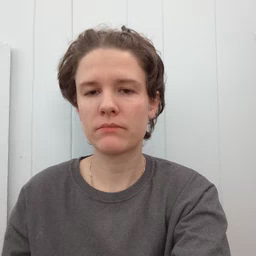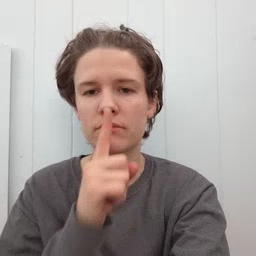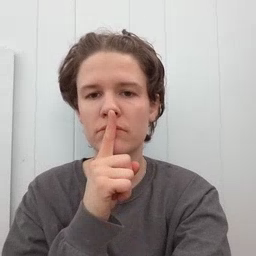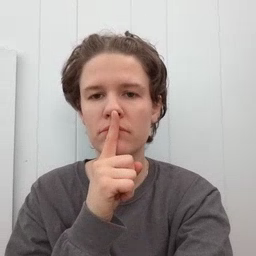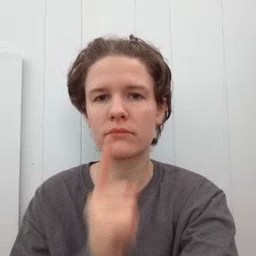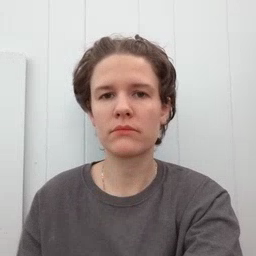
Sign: shhh